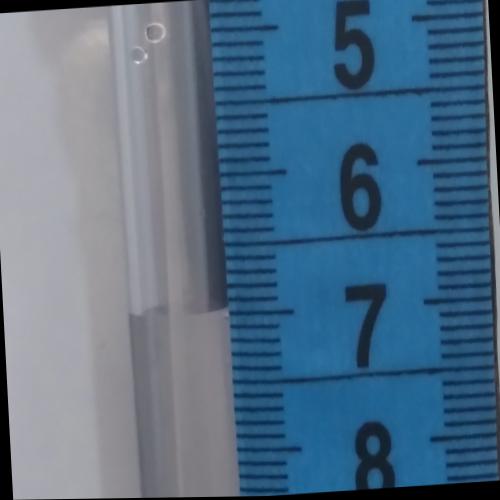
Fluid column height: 7.0 cm